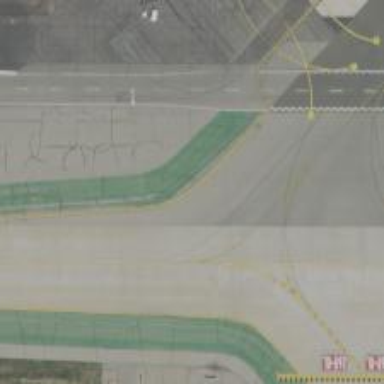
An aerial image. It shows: View of taxiway at the airport.